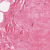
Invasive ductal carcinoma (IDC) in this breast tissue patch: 0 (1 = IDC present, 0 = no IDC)